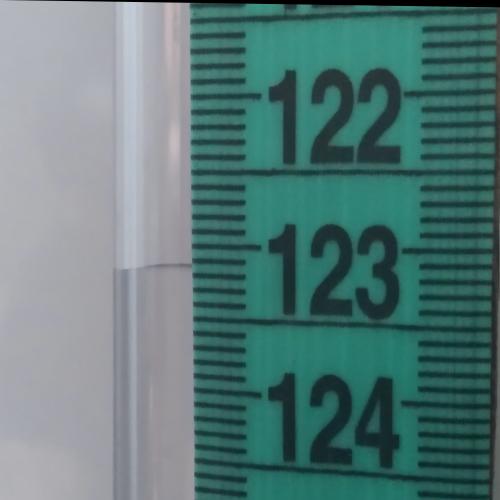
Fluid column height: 123.1 cm